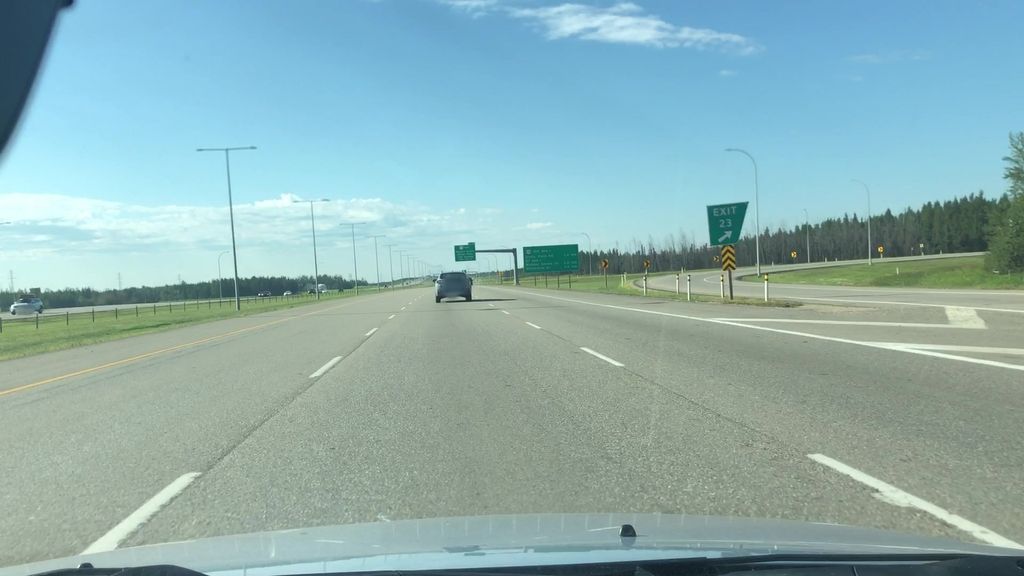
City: edmonton